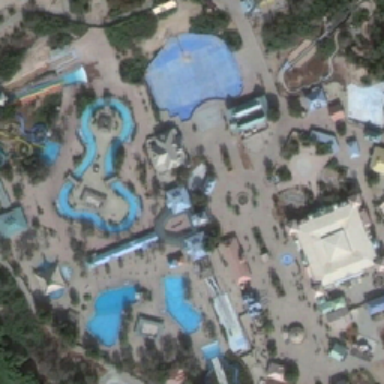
A lake and buildings are in this theme park close to river .